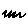
Label: zigzag